Question: I'm studying for an exam and we were given a set of practice problems. Here's one I'm struggling with and I hope somebody can help shed some light on the right approach to this problem:

Here's my initial go at the problem:
Decision Version:
To find the optimal solution using the decision version, I would try using various K's until I got a yes answer. Let's say the optimized solution is 7, I would try :
'''
k=1, no
k=2, no
k=3, no
k=4, no
k=5, no
k=6, no
k=7, yes.
'''
So now that we know that the optimal solution is 7 bins, we solve the decision version by sorting the items by sizes from largest to smallest, and filling up the bins filling largest to smallest, and looping back over the bins until they are no more elements in the set.
If we have an optimal solution and we want to solve the decision version, I would take the number of bins returned by the optimal solution, and run it on the decision version to see if it returns yes.
I've never really seen a problem like this before so I'm not sure how the proper format is supposed to be.
Any help would be greatly appreciated!
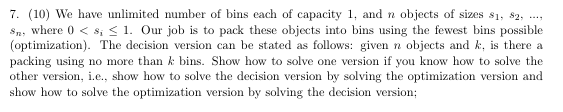
Answer: There is a much better approach to solving the optimization problem based on the decision problem, note that your solution is exponential (pseudo-polynomial, but still exponential) in the size of the , since if you have an algorithm that runs in 'T(n)' on the decision problem, the suggested solution runs in 'O(k*T(n))', but since 'k' is actually exponential in the size of the input (you need only 'log(k)' bits to represent it), you have an exponential run time.
However, you can apply binary search on the problem, and require only 'O(log(k))' invokations of the algorithm of the decision problem in order to solve the optimization problem.
Now, if P=NP, and such algorithm (for solving the decision problem) exists in polynomial time 'O(p(n))', solving the optimization problem will be done in 'O(p(n) * log(k))' - which is polynomial in the size of the input.
The binary search will go something like that:
'''
k <- 1
while decision_bin_packing(G,k) == false:
k <- k * 2
perform binary search for the smallest value t in [k/2,k] such that decision_bin_packing(G,t)==true
'''
The last binary search is pretty standard, and can be easily implemented with only 'O(logk)' invokations of 'decision_bin_packing'.